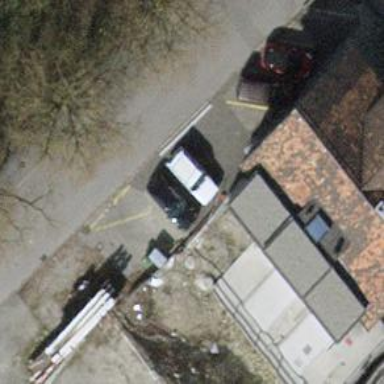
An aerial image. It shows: Parking entrance.